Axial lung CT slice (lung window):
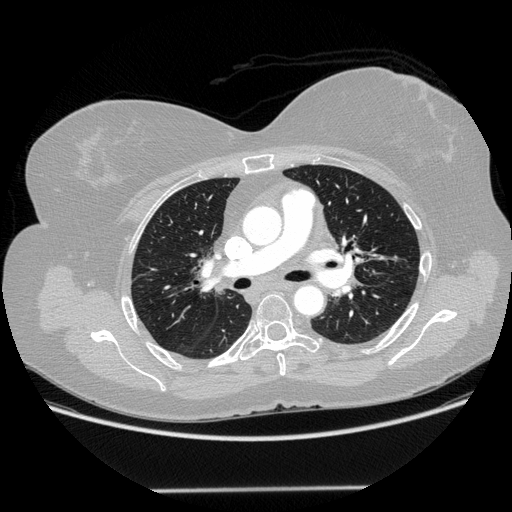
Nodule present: no